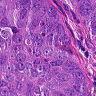
Metastatic tissue present: yes